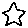
Label: star